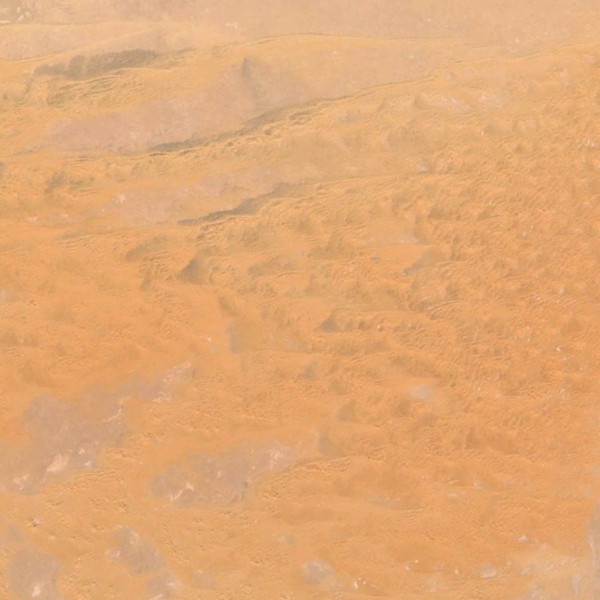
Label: Desert